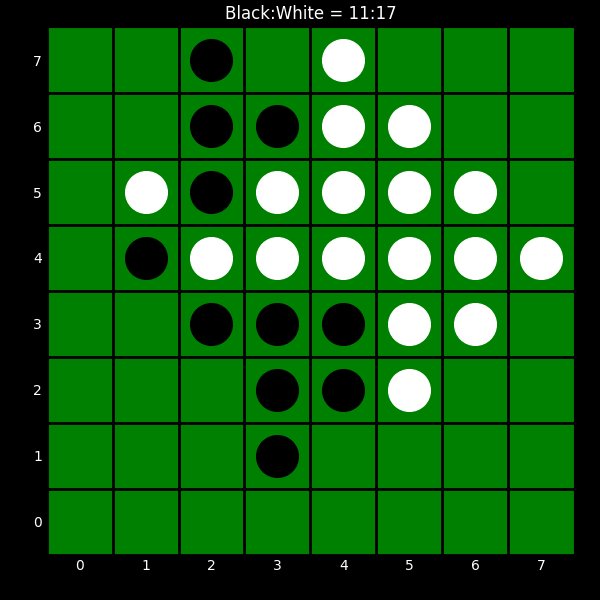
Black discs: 11
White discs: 17